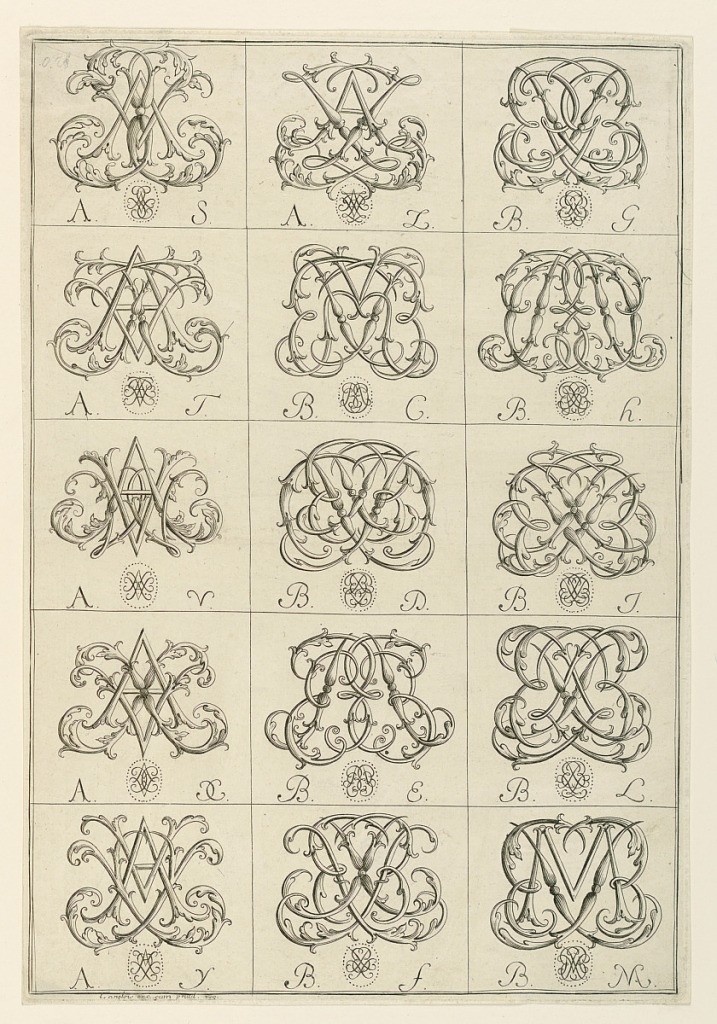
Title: Engraving: Monograms of two letters
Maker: Nicolas Langlois, French, 1640 - 1703
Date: ca. 1765
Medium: Black ink on white paper
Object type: Print
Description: Vertical rectangle. Fifteen monograms in five rows. The letters are composed of leaf scrolls. They are two letter monograms in alphabetical order starting with AS and ending with Bm.